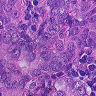
Metastatic tissue present: yes